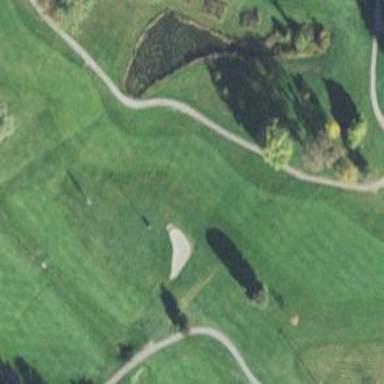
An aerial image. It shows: View of golf hole.